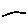
Label: line